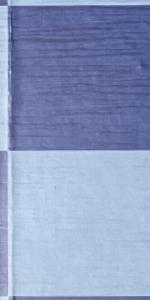
Label: Empty